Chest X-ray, PA view. Patient: 12 years old, sex M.
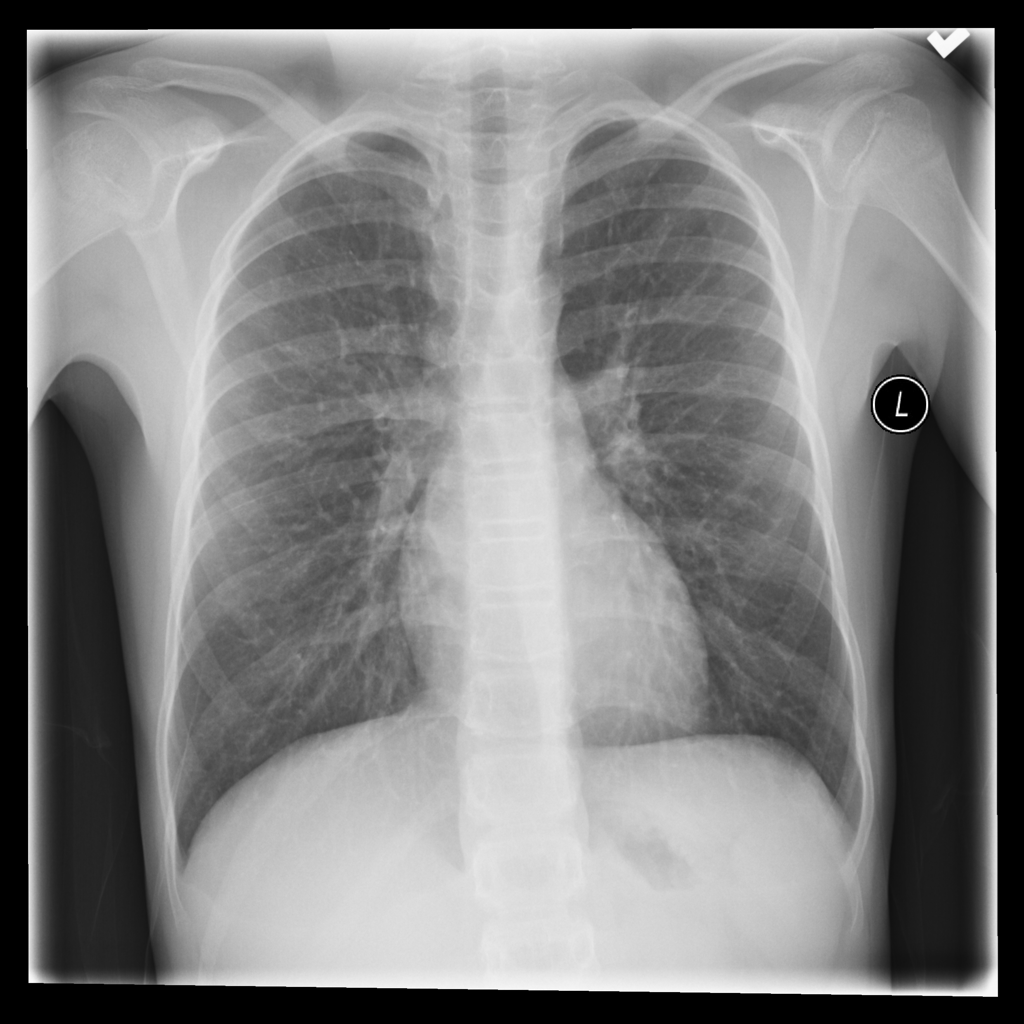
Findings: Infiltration